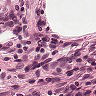
Metastatic tissue present: no